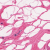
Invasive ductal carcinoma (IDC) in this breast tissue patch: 0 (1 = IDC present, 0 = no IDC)